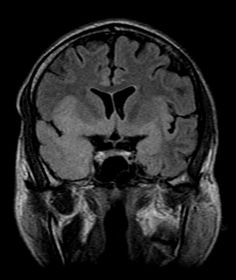
Label: notumor